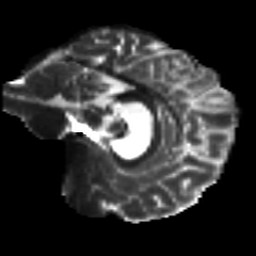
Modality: T2w
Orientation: sagittal
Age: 25
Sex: male
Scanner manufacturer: siemens
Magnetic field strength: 3 T
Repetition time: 8.8 s
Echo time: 0.085 s